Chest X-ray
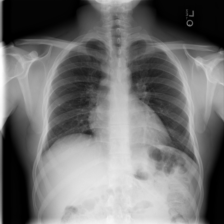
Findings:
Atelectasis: negative
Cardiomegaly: negative
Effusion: negative
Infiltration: positive
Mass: negative
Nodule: positive
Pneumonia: negative
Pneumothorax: negative
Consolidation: negative
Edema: negative
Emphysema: negative
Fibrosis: negative
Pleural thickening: negative
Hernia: negative